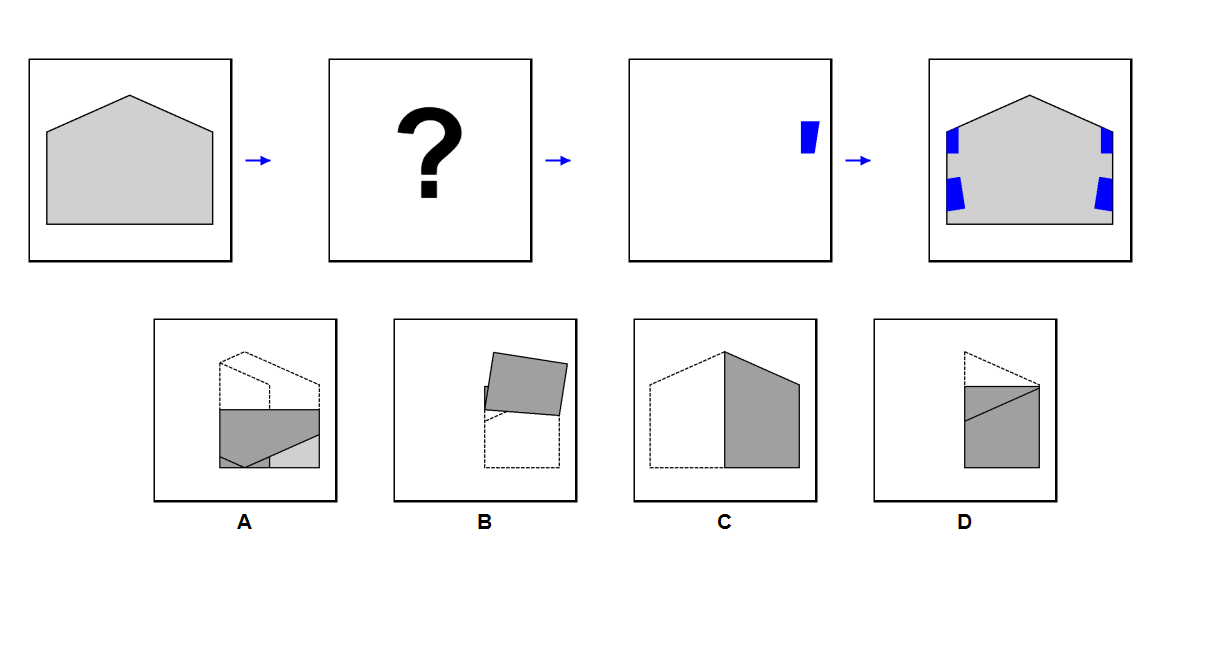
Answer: A